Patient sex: M
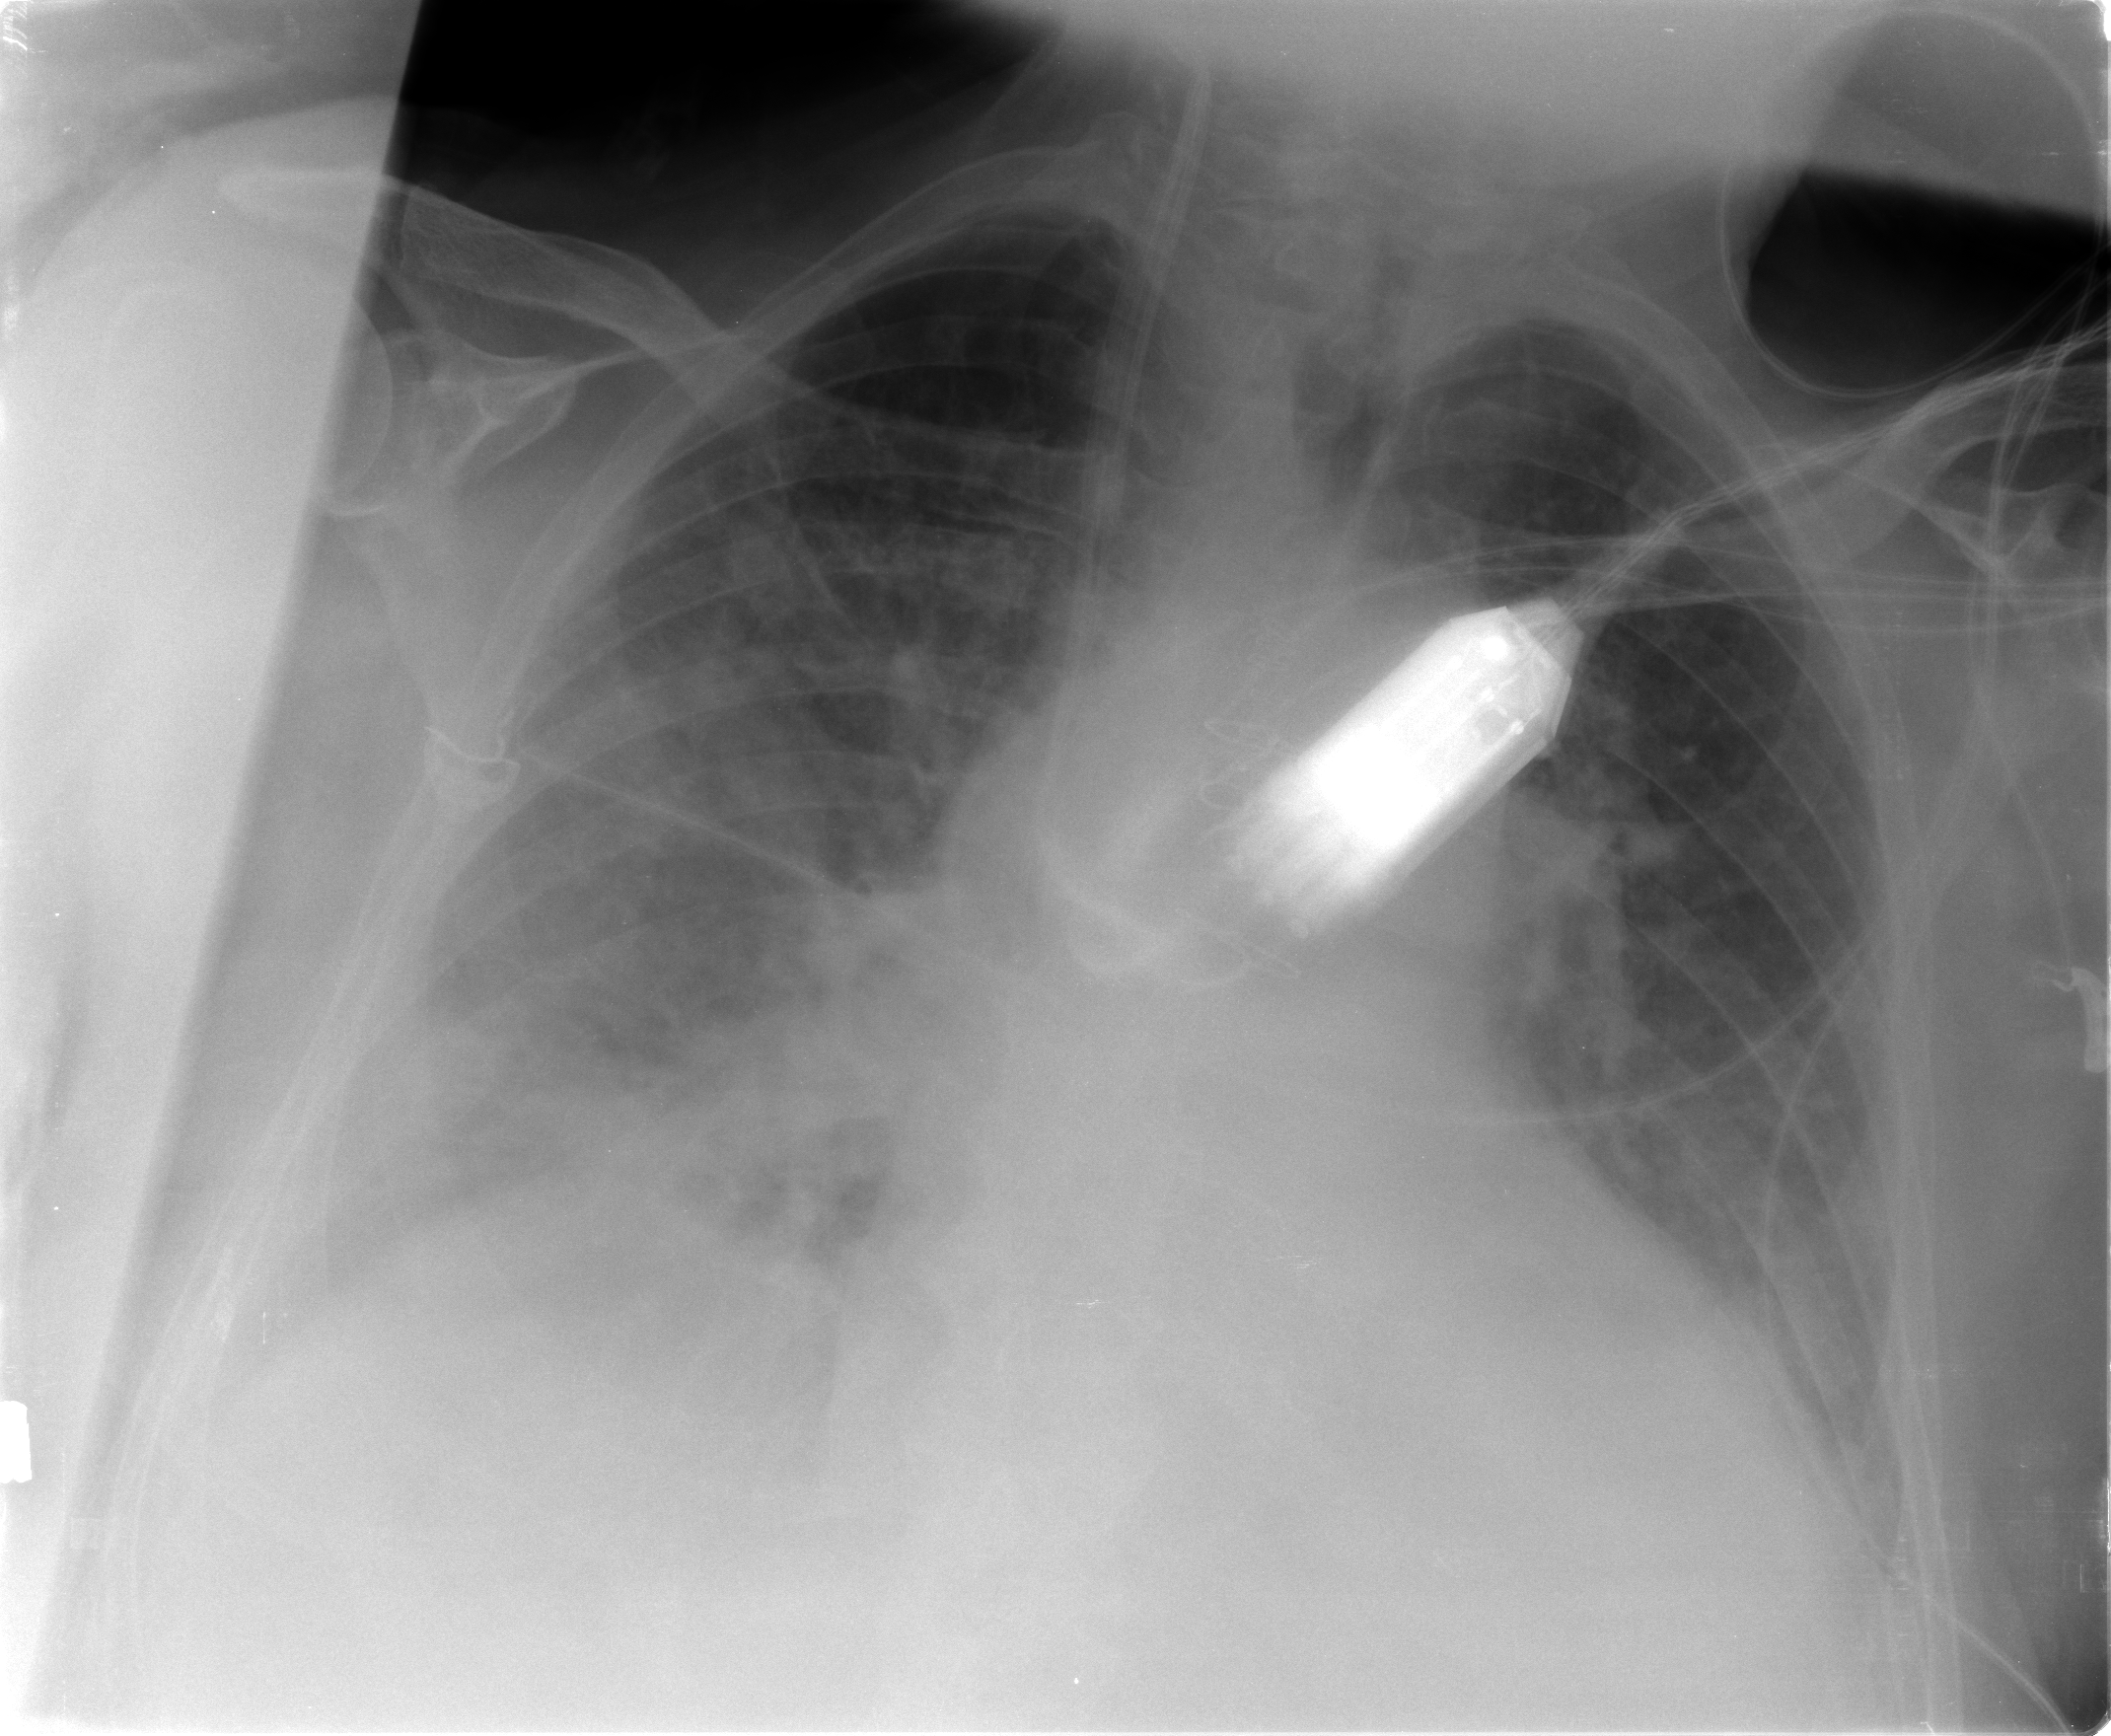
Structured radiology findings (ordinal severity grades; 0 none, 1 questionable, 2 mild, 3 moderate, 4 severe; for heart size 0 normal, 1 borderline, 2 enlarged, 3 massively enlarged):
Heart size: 2
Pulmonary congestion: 2
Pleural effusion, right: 3
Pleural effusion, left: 2
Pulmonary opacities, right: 0
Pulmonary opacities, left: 0
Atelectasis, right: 2
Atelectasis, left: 1